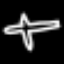
Label: airplane